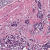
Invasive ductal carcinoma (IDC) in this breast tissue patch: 1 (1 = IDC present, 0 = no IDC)